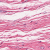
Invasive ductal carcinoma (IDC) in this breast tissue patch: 0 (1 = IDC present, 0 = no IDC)